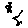
Label: star